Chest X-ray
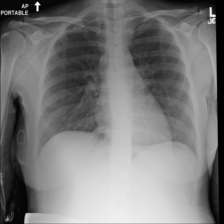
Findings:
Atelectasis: negative
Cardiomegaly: negative
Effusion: negative
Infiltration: negative
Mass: negative
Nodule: negative
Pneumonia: negative
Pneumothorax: negative
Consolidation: negative
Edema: negative
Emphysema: negative
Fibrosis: negative
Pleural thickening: negative
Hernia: negative